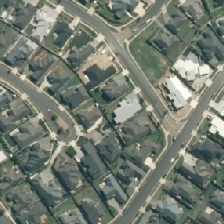
Land cover: urban_build_up